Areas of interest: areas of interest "China Communications Construction Wealth Center Building 2"
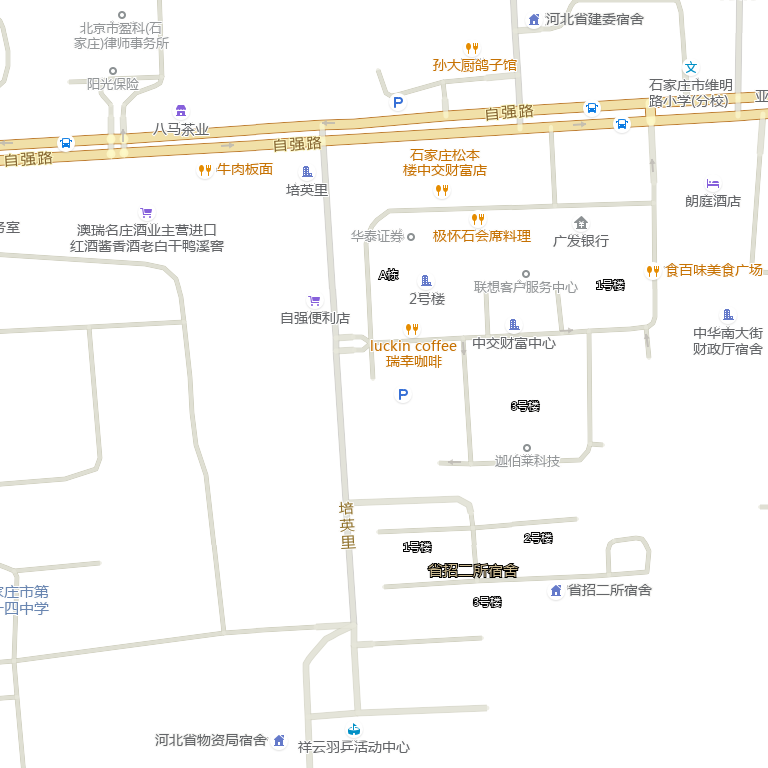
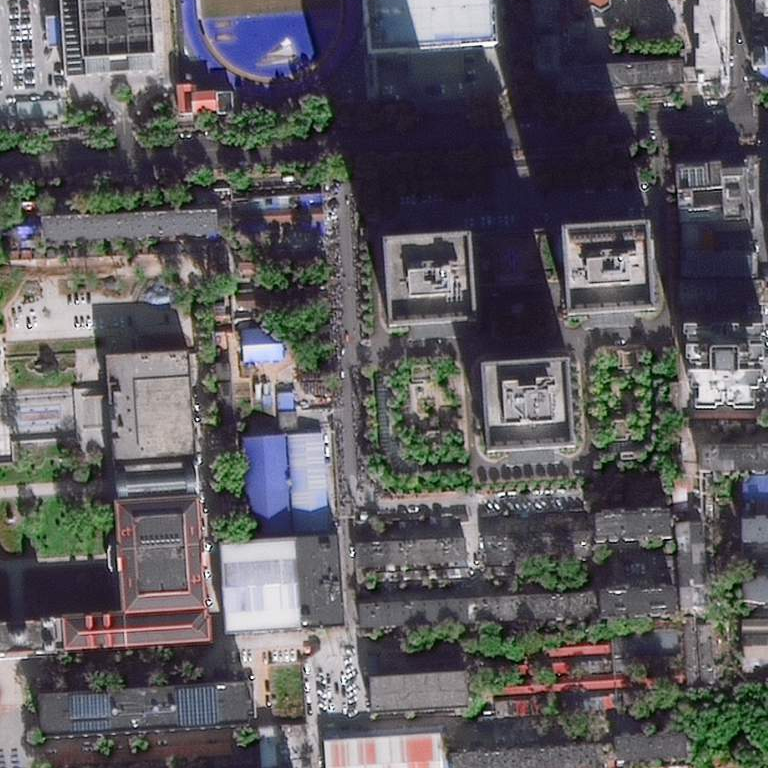